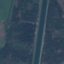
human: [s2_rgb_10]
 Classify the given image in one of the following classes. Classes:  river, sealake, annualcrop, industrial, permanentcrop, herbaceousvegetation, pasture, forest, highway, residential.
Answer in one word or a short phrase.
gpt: River